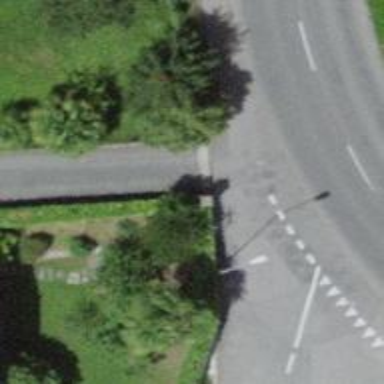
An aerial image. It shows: Support pole.